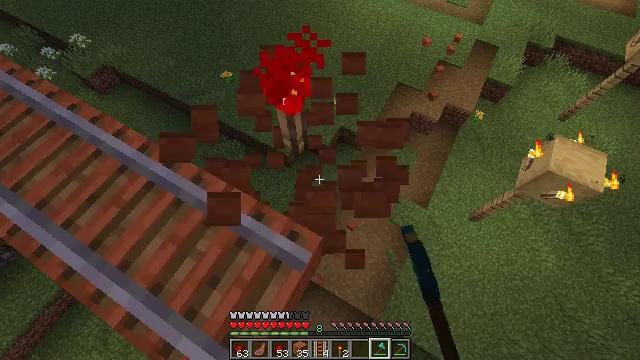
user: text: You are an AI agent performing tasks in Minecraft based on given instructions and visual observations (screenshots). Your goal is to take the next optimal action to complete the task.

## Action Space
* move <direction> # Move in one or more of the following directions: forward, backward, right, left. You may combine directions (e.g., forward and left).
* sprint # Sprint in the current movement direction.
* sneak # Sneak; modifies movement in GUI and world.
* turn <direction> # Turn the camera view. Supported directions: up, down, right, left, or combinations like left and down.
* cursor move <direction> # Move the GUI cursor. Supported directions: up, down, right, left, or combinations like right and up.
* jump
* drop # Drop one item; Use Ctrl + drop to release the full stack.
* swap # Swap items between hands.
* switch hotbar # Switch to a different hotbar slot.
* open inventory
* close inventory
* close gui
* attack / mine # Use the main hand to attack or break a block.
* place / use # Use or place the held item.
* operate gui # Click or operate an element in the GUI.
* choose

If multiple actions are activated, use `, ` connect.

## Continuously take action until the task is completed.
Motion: motion action
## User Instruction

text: Attack the acacia planks to recycle them.
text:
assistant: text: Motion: attack / mine